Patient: sex M, age 94
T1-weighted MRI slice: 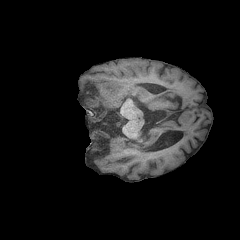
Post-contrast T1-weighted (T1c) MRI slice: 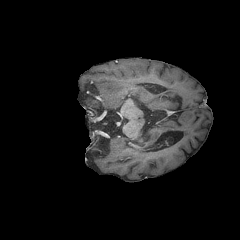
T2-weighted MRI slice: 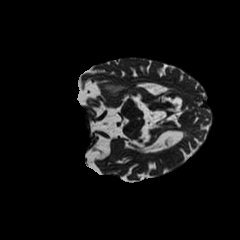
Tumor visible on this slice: yes
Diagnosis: Glioblastoma, IDH-wildtype
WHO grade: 4